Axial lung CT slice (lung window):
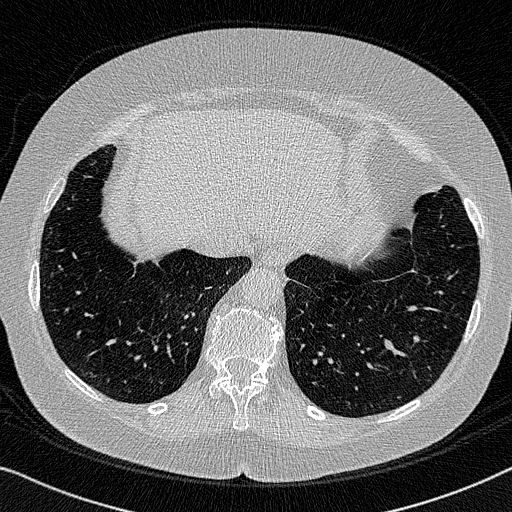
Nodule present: no